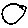
Label: circle